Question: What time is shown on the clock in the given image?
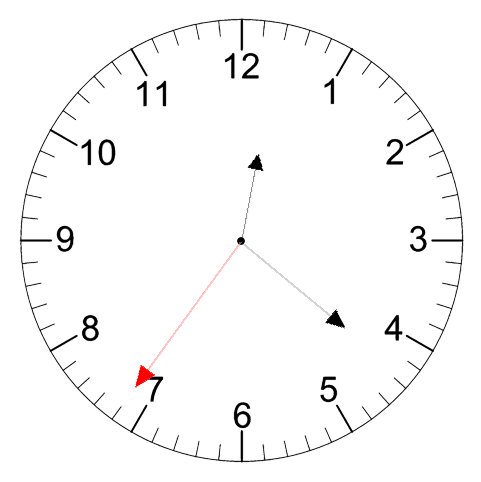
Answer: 12:21:36